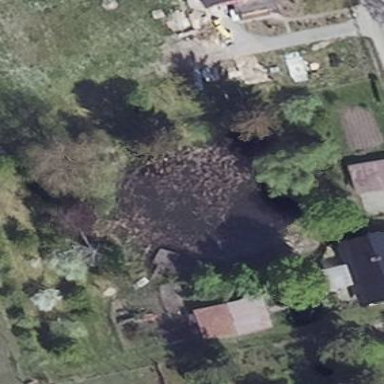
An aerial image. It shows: Peaceful pond surrounded by nature.